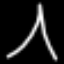
Label: The Eiffel Tower